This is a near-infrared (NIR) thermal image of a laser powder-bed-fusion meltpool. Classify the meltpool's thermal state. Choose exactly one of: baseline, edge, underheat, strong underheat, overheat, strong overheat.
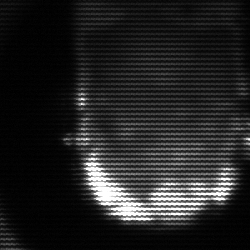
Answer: baseline